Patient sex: M
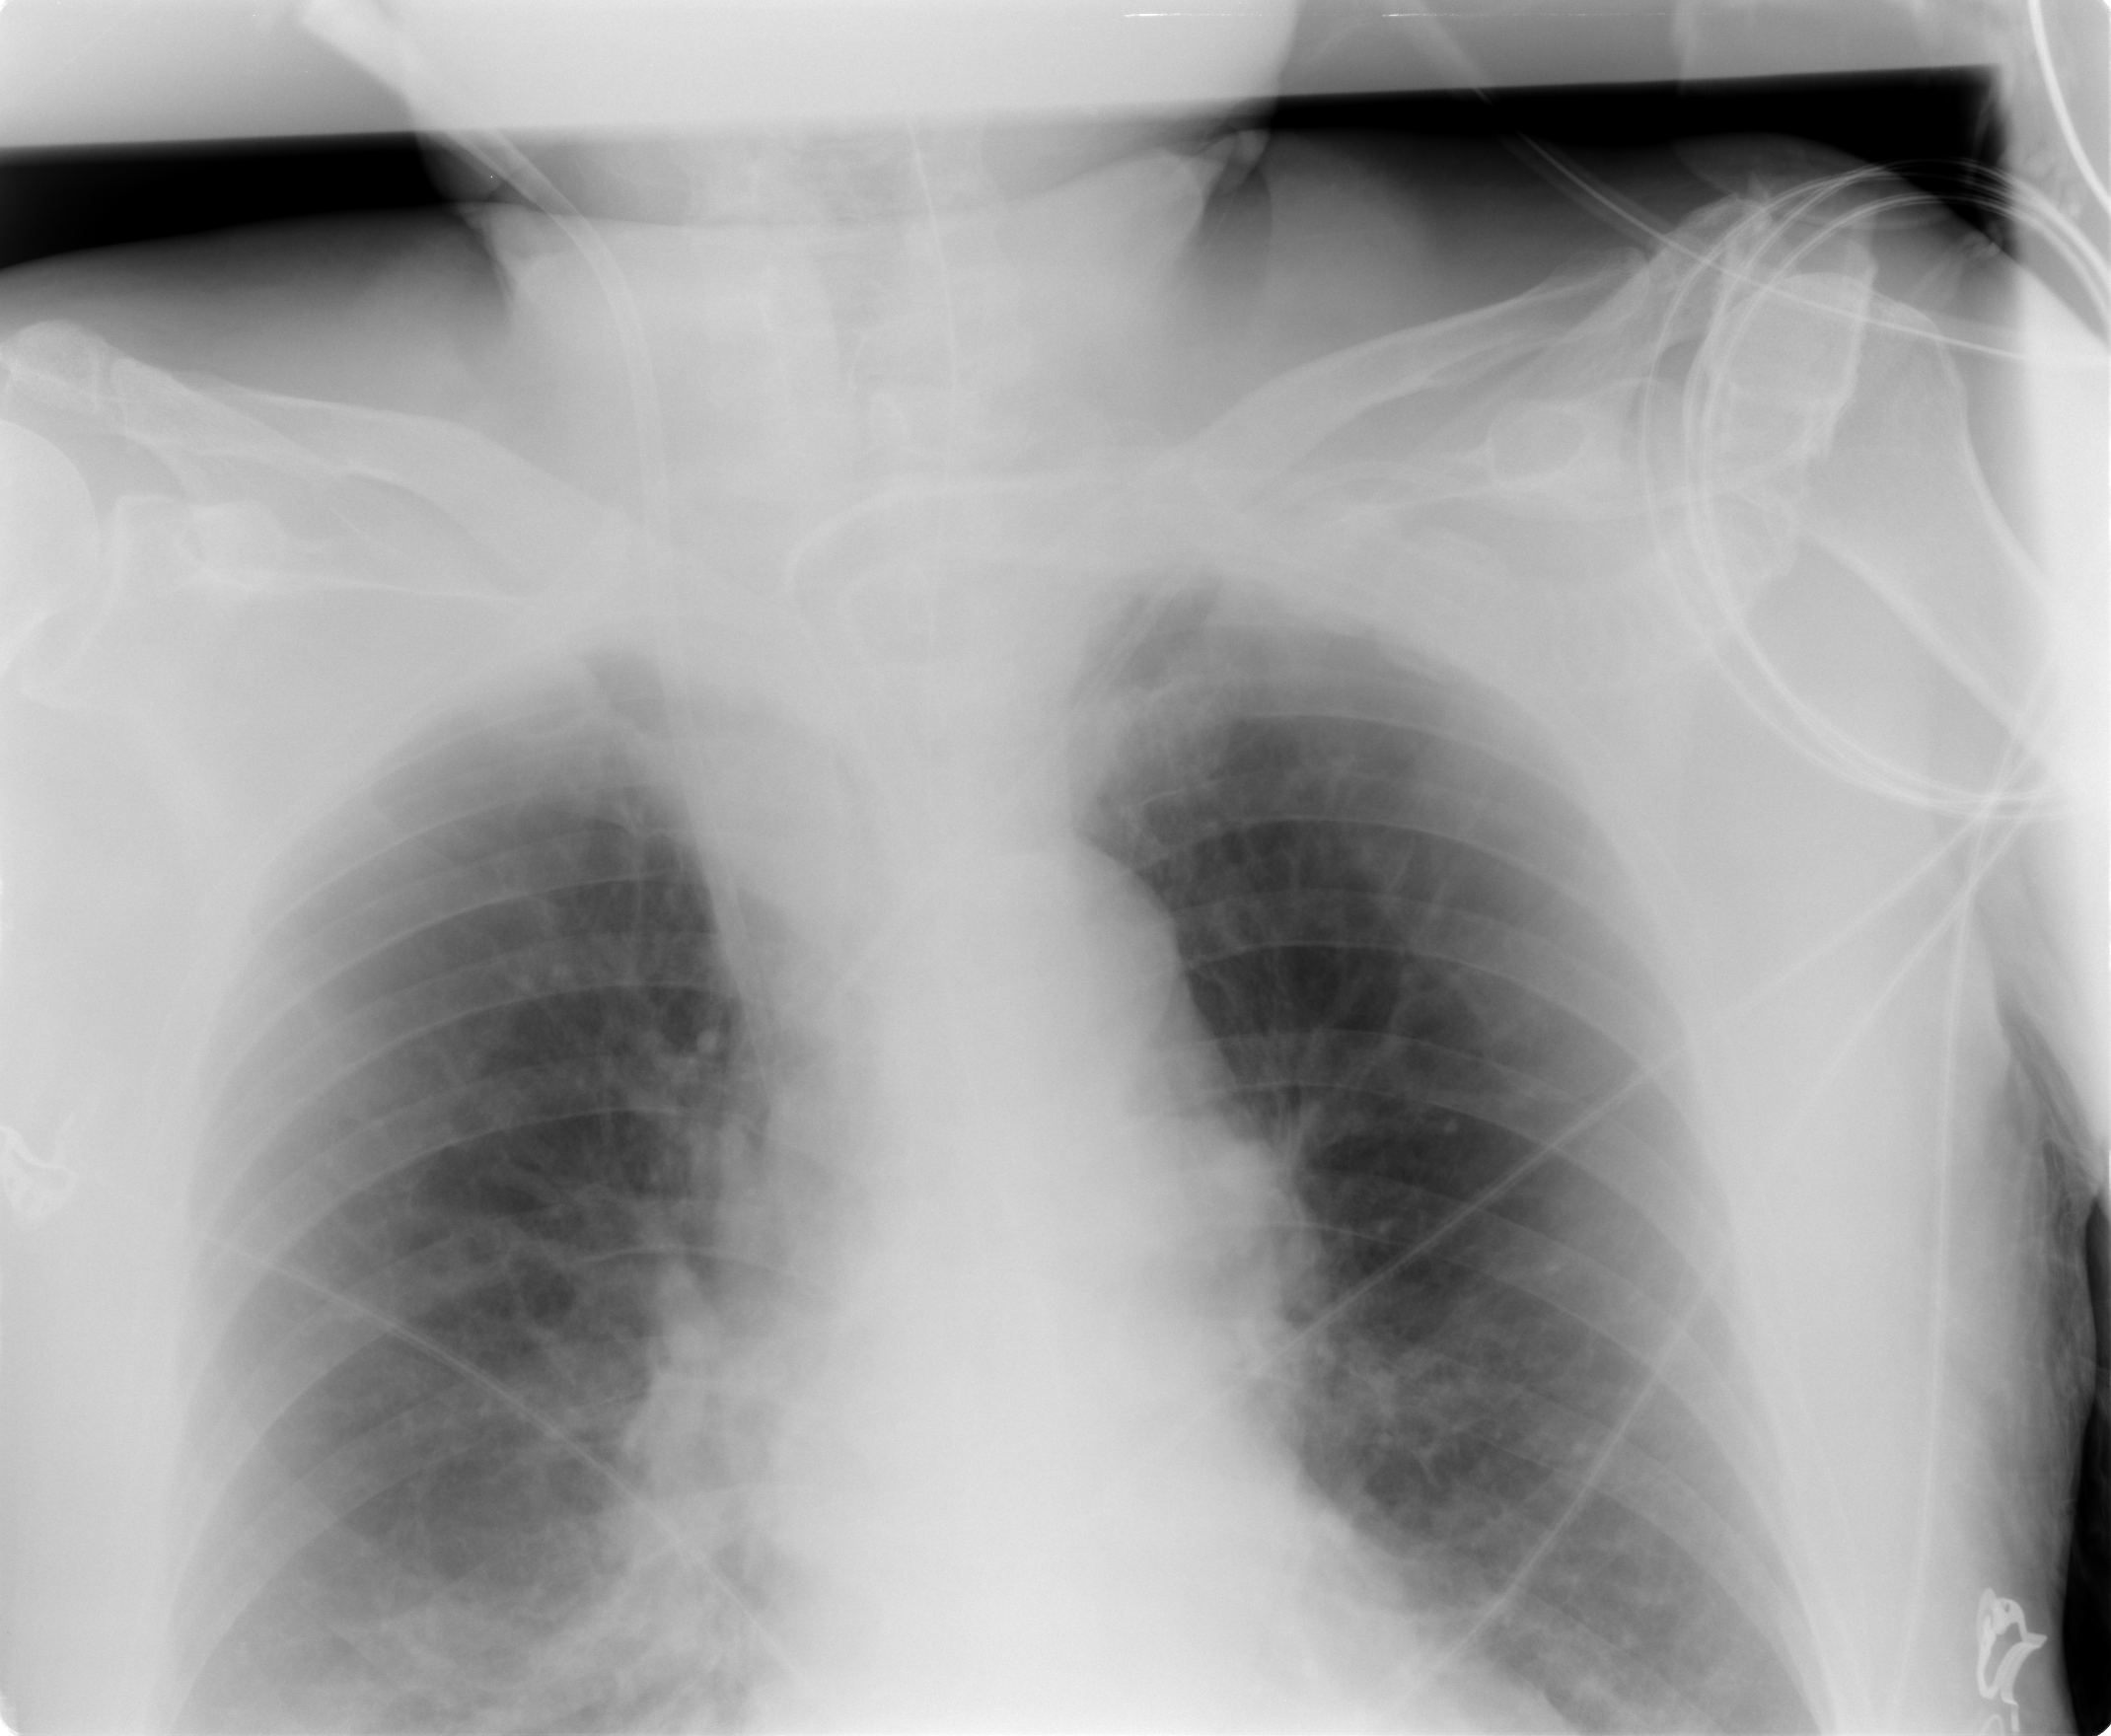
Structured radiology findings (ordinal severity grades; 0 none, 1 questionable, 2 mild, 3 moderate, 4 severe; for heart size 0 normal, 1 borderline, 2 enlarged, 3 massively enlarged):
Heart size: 0
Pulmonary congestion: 0
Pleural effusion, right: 0
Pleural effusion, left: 0
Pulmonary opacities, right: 1
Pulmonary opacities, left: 0
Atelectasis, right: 2
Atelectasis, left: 0